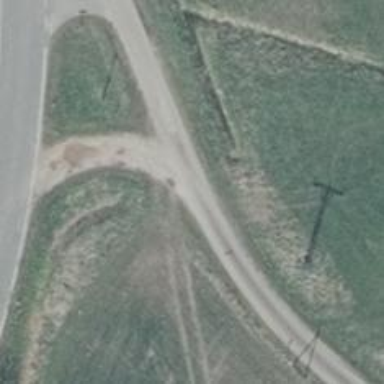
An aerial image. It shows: Unclassified road.